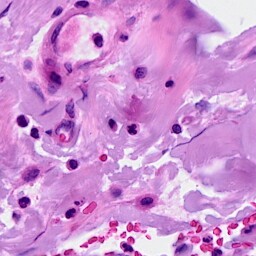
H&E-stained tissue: Breast